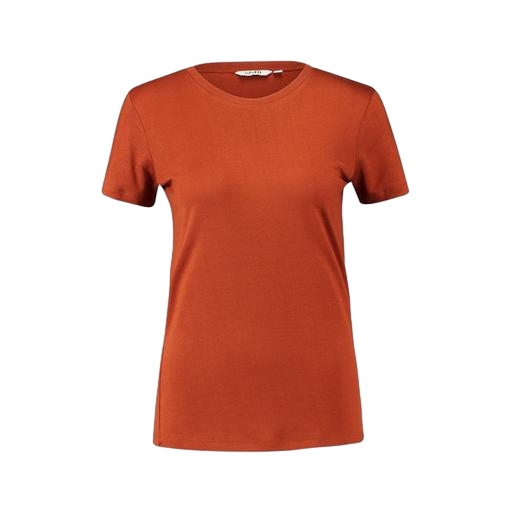
brown clay t-shirt, fitted tee, orange tee, white background